Field crop: maize
Growth stage: 2
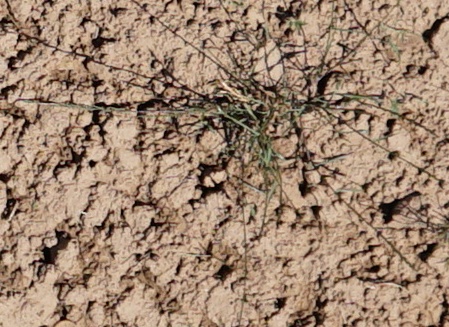
Species: lolium